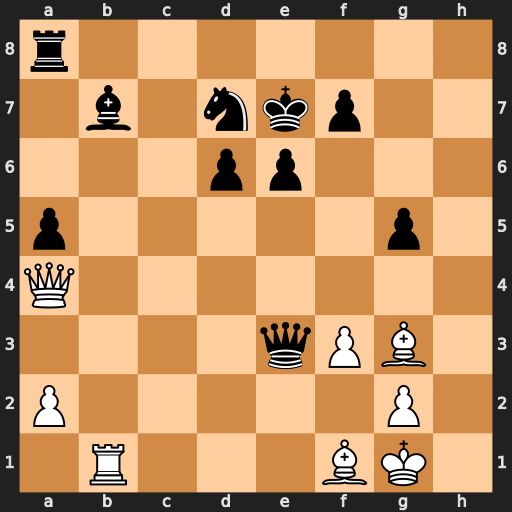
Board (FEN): r7/1b1nkp2/3pp3/p5p1/Q7/4qPB1/P5P1/1R3BK1
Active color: w
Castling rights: -
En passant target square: -
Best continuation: Bf2 Qf4 Qxf4